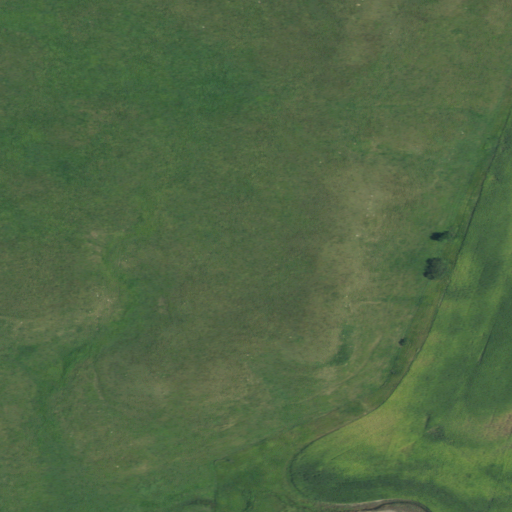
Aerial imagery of mountain in South Dakota named Crows Nest (historical) containing pasture and cultivated crops